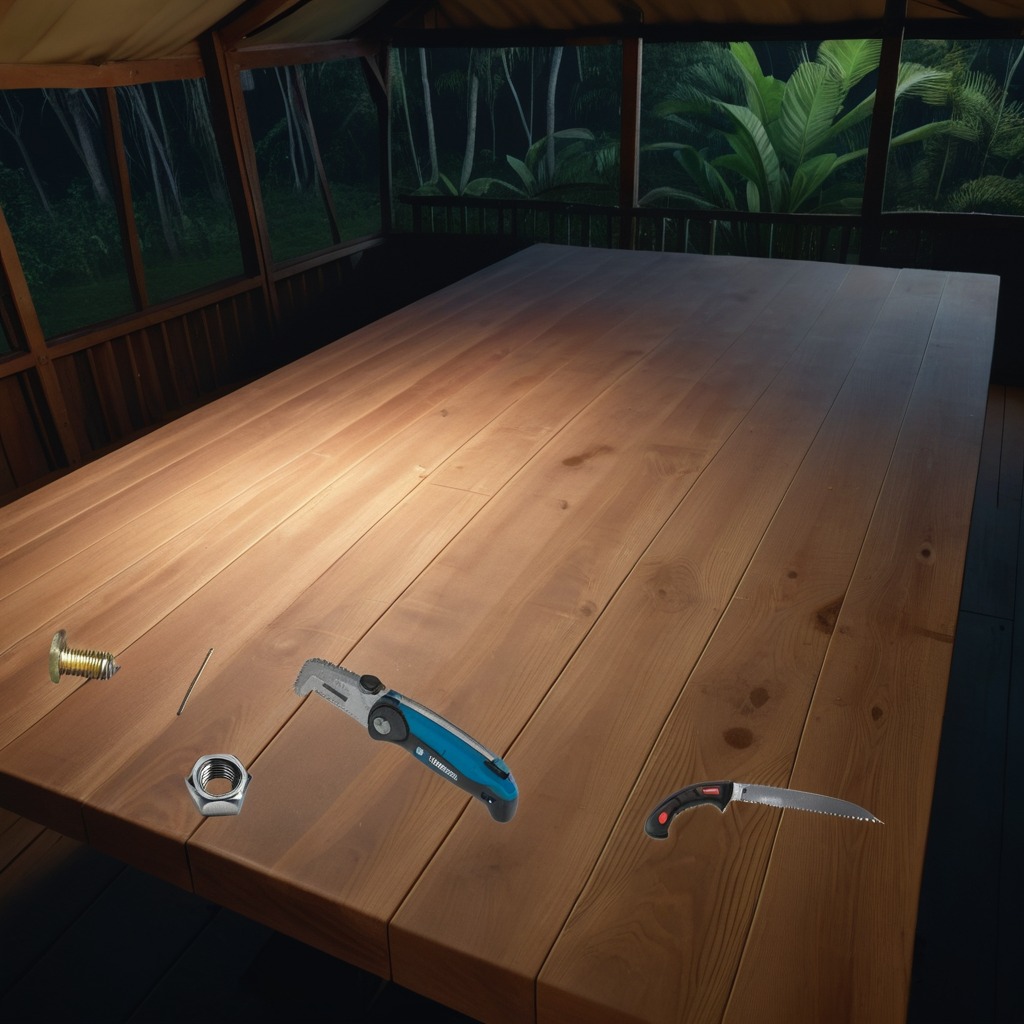
A utility knife, a metal machine screw, an iron nail, a handheld metal saw, and a metal nut are lying on a wooden table inside a jungle field workshop tent at night.